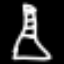
Label: The Eiffel Tower